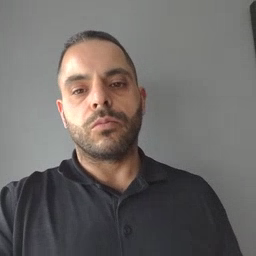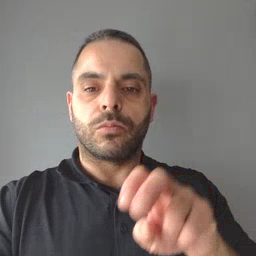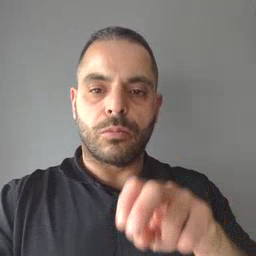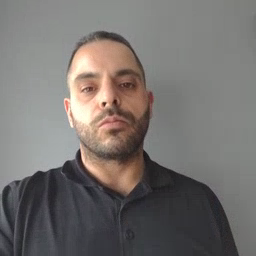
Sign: chair